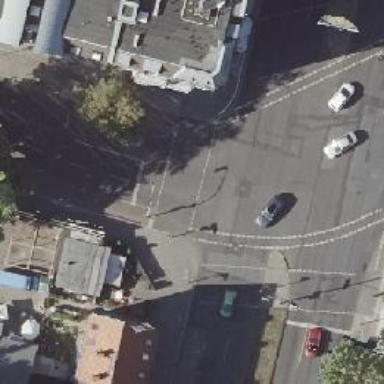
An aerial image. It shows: Road with traffic signals.